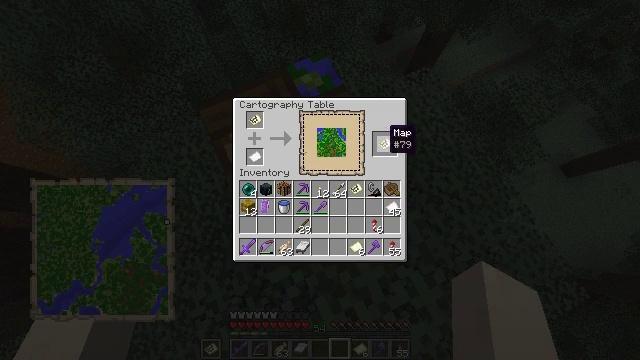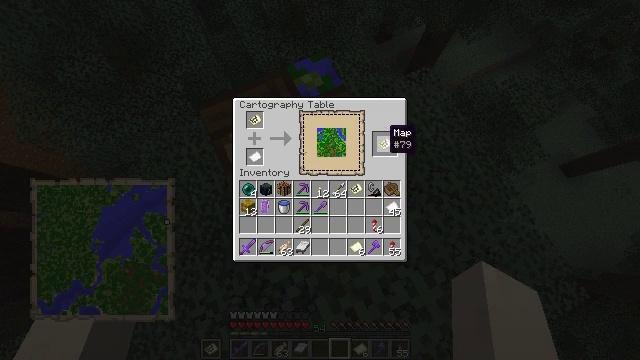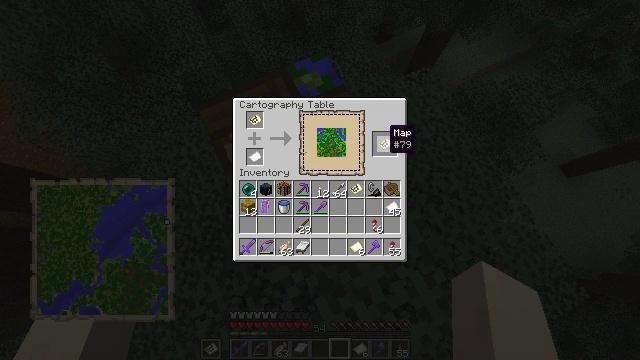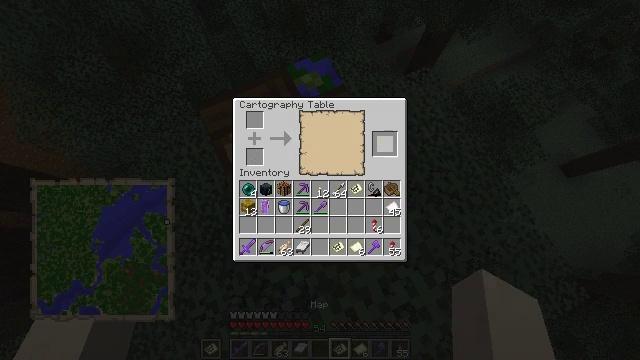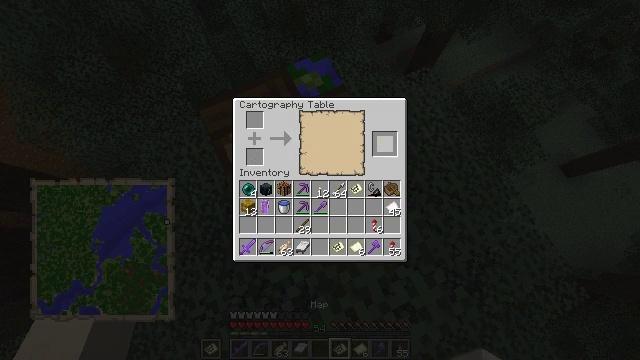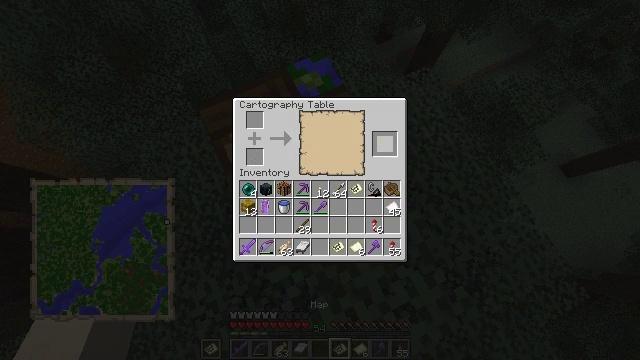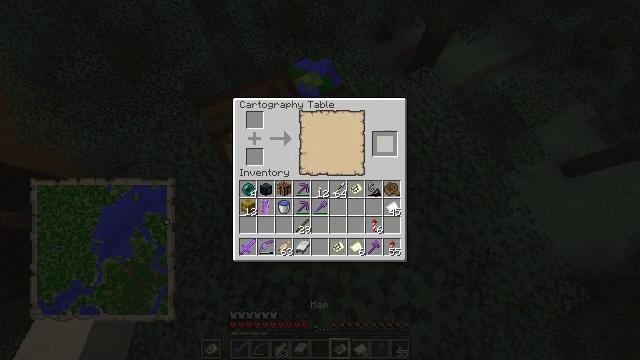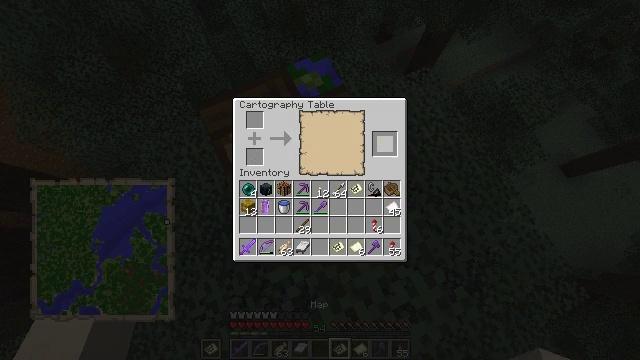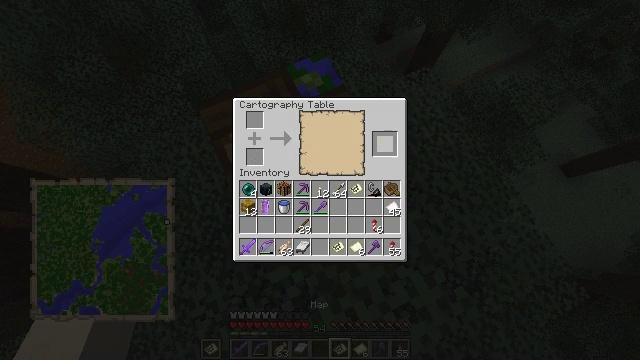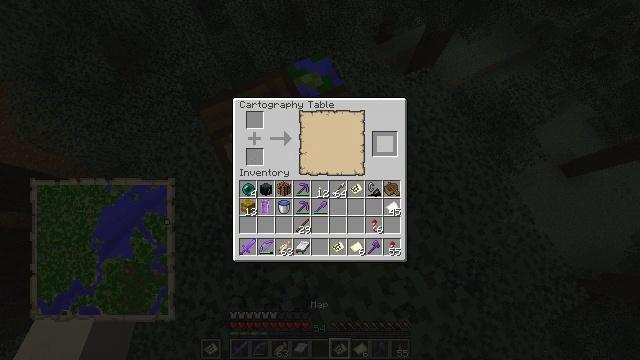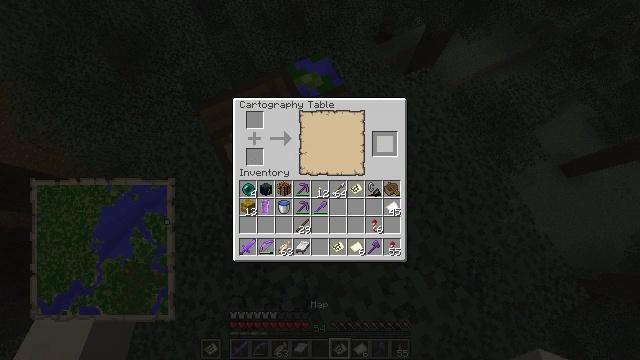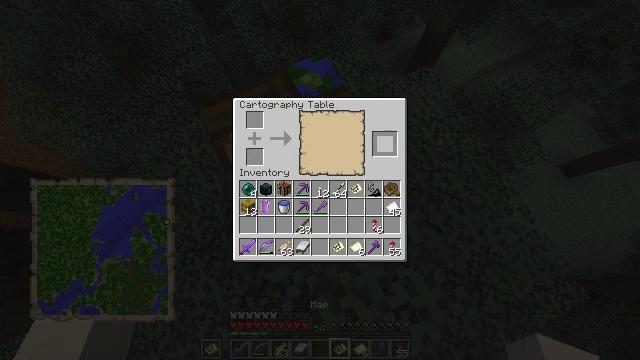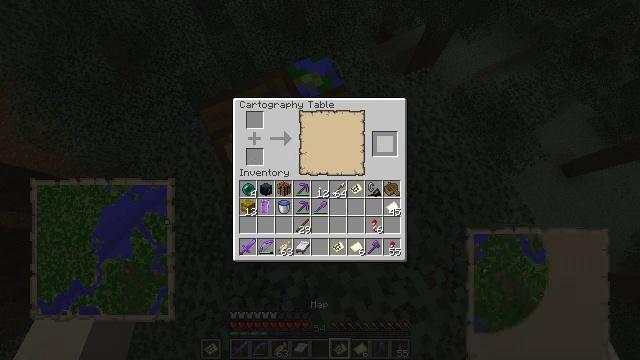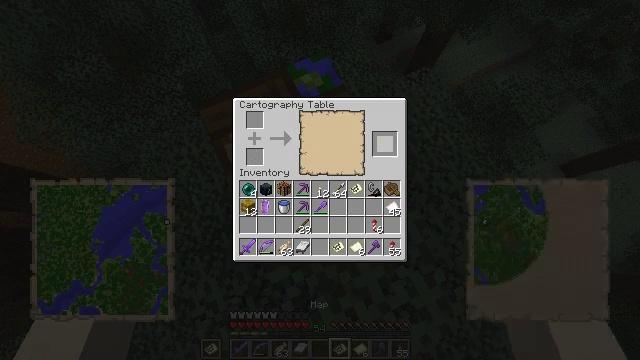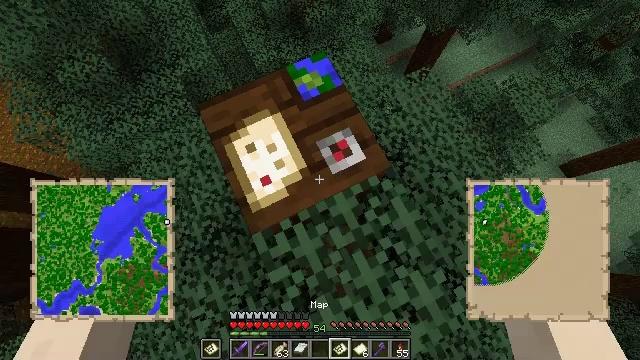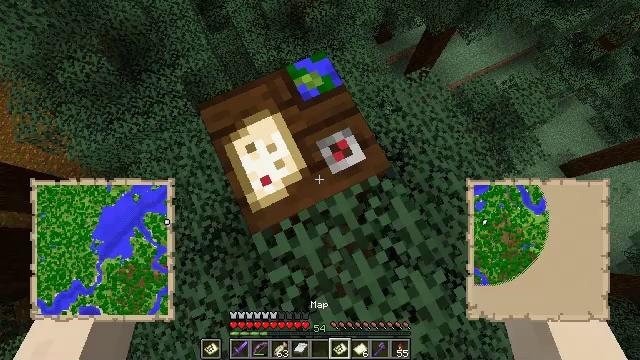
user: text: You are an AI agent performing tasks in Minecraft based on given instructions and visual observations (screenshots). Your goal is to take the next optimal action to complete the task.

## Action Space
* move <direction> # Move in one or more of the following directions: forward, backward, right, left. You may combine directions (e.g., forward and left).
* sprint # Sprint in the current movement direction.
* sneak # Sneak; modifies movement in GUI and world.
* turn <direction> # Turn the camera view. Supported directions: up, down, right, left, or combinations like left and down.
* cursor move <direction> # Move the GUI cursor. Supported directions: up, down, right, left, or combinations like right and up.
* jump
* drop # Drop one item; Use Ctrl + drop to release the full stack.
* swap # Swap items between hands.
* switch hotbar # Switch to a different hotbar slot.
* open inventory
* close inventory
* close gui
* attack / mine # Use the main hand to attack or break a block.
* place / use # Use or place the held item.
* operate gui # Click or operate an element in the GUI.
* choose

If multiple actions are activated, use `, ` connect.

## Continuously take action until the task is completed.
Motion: motion action
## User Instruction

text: Break the cartography table.
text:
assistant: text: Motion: sneak
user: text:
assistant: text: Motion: sneak
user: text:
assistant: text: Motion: sneak, attack / mine
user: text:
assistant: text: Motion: sneak, attack / mine
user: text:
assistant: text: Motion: sneak, attack / mine
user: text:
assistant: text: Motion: sneak, attack / mine
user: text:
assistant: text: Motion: sneak
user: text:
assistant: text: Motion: sneak
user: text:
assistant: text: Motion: sneak
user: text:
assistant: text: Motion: no_op
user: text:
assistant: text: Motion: no_op
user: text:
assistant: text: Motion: no_op
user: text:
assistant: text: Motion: no_op
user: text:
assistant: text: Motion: no_op
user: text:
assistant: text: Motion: no_op
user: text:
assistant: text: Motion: no_op
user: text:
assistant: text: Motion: no_op
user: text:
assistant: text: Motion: turn right and up
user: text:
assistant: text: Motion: turn right and up
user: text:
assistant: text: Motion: turn right and up
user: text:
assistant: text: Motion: turn right
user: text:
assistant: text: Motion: turn right
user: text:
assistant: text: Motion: turn right
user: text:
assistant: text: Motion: turn right and up
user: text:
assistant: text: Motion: turn right
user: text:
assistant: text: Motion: turn right and up
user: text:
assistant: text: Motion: turn right
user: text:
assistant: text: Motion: no_op
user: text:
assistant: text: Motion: no_op
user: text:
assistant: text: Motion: no_op